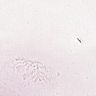
Metastatic tissue present: no